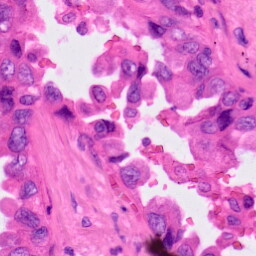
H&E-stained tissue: Lung